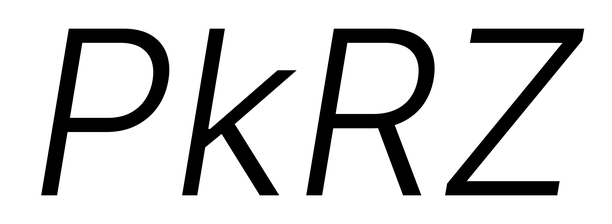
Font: Inter-Italic_Light_Italic